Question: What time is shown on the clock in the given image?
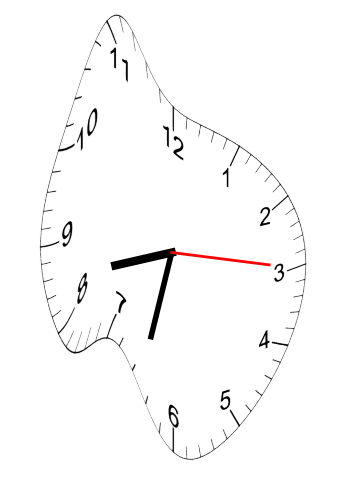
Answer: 08:32:15